五年级 · 算术
列坚式计算。(带*的得数保留两位小数)

(1) $
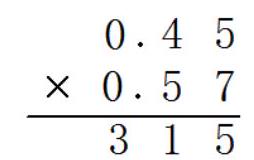
答案: 解: (1) $3.54 	imes 20=70.8$| 3.54 || ---: || $	imes \quad 20$ || $7 \quad 0.80$ |(2) $0.35 	imes 0.28 \approx 0.10$0.35$\begin{array}{r}	imes 0.28 \ \hline 280\end{array}$700.098(3) $1.38 	imes 0.15=0.207$ $\begin{array}{r}1.38 \ 	imes 0.15 \ \hline 690\end{array}$| 1 | 3 | 8 |  || ---: | ---: | ---: | ---: || 0.2 | 0 | 7 | 0 |(4) $0.45 	imes 0.57 \approx 0.26$| 2 | 2 | 5 |  || :--- | :--- | :--- | :--- | | .2 | 5 | 6 | 5 |(5) $1.02 	imes 2.8=2.856$$\begin{array}{r}1.0 \quad 2 \ 	imes \quad 2.8 \ \hline 816\end{array}$| 204 || :---: || 2.856 |